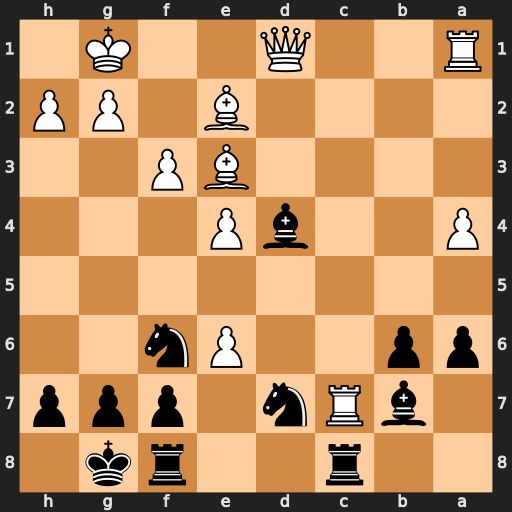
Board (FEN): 2r2rk1/1bRn1ppp/pp2Pn2/8/P2bP3/4BP2/4B1PP/R2Q2K1
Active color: b
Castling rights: -
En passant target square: -
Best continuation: Bxe3+ Kh1 Rxc7